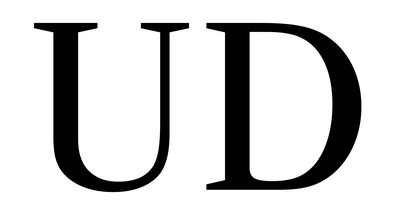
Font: LibreCaslonText_Regular